Interaction volume radius: 5 \u00c5
Interaction volume height: 45 \u00c5
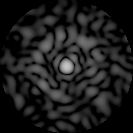
Disorder parameter: 0.7804